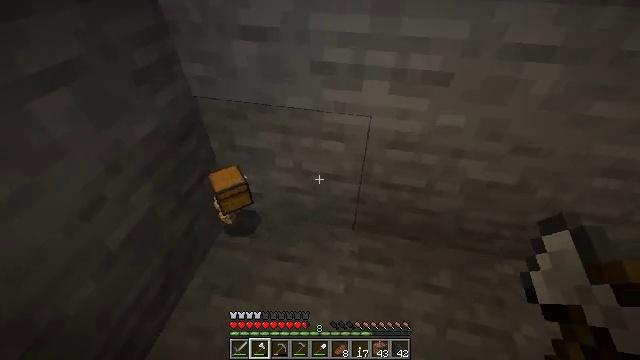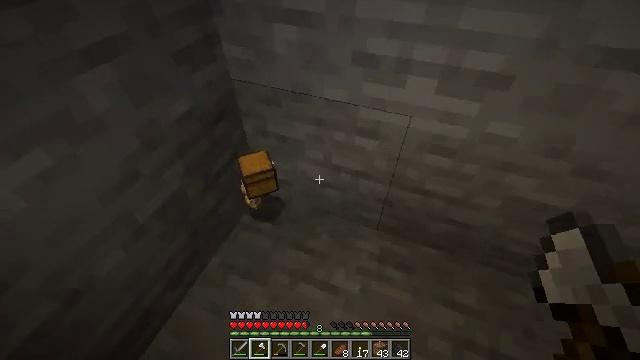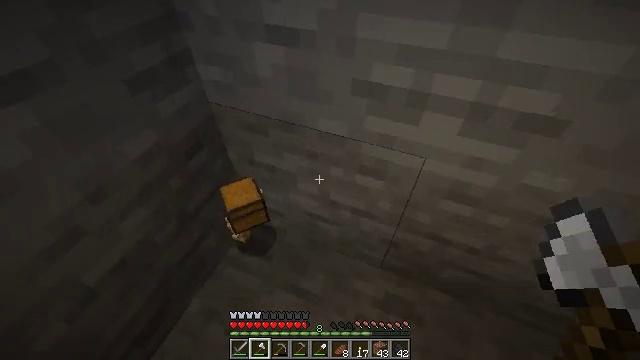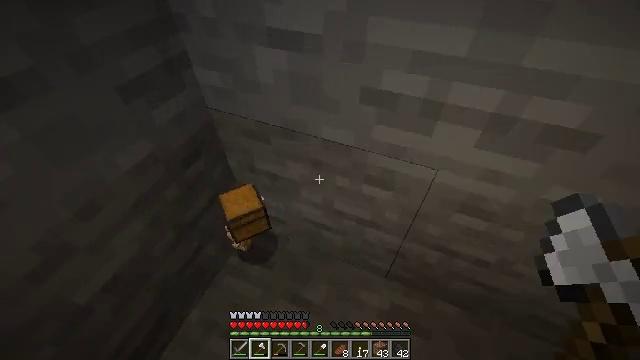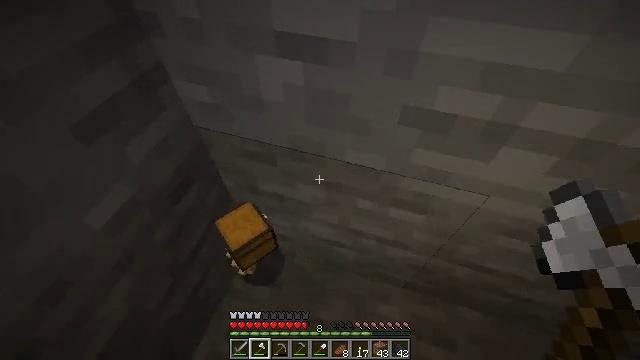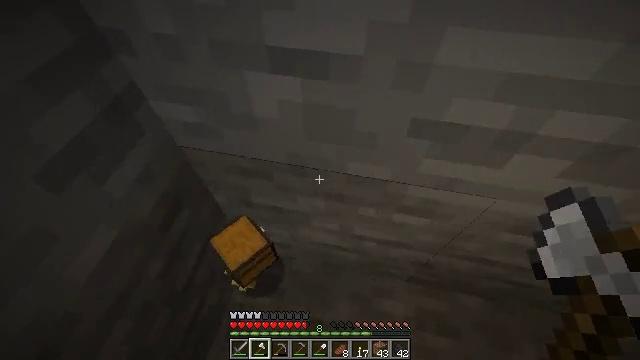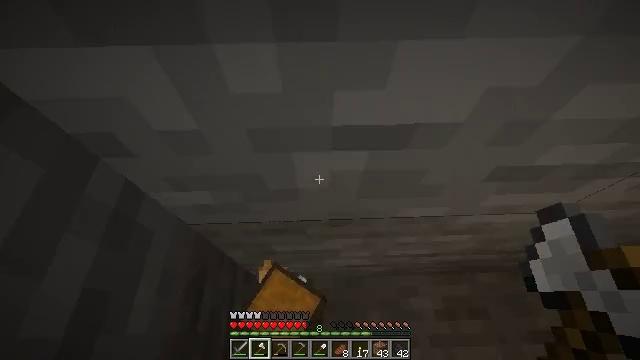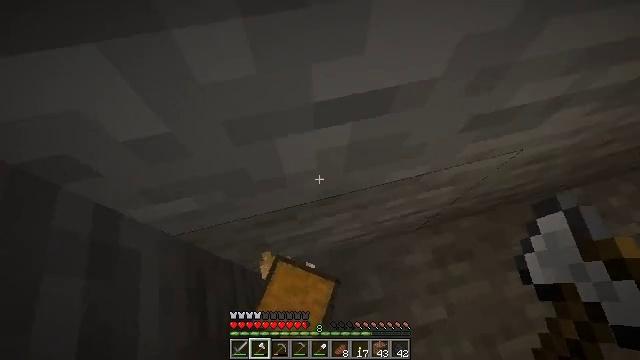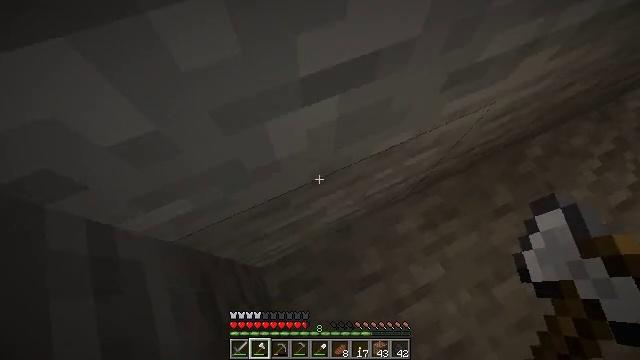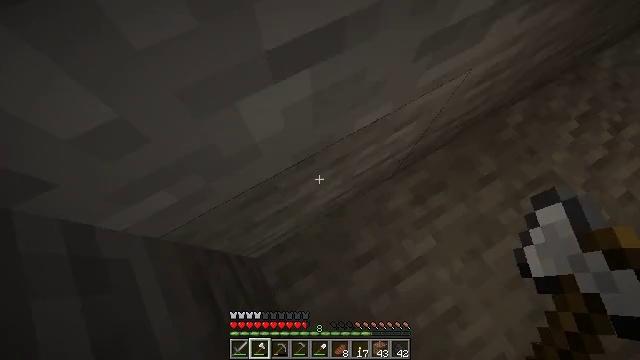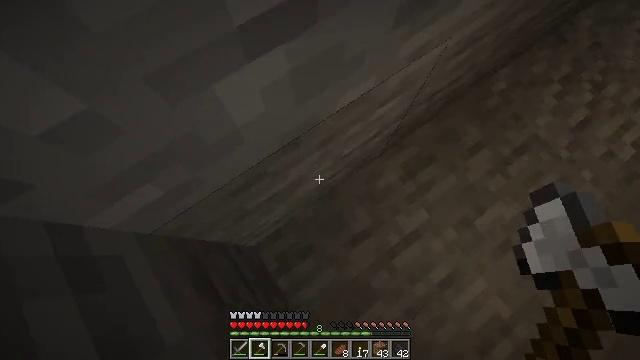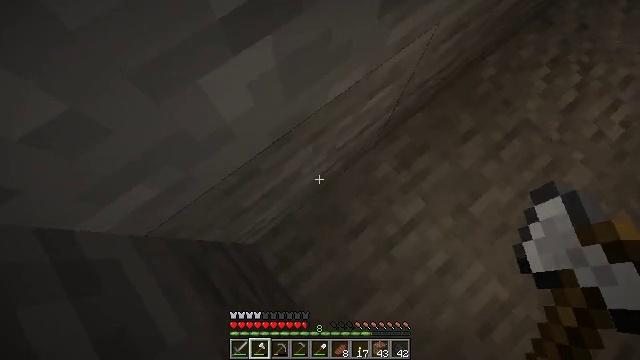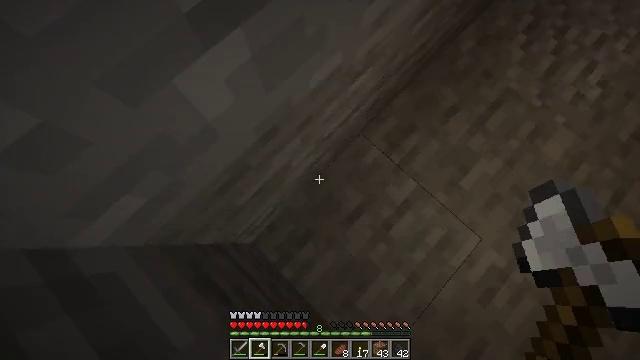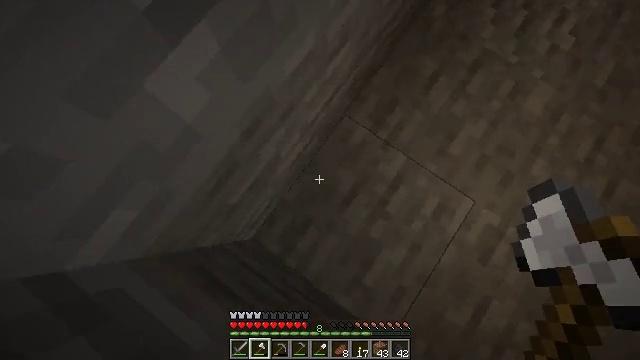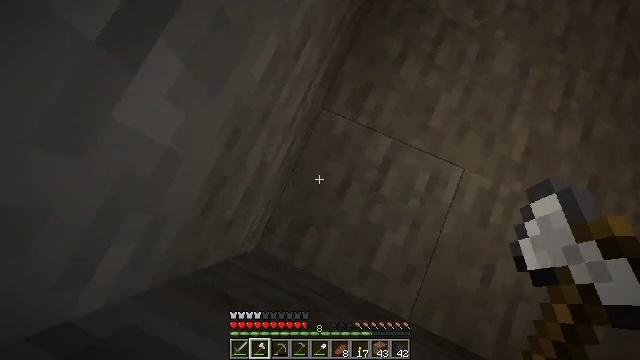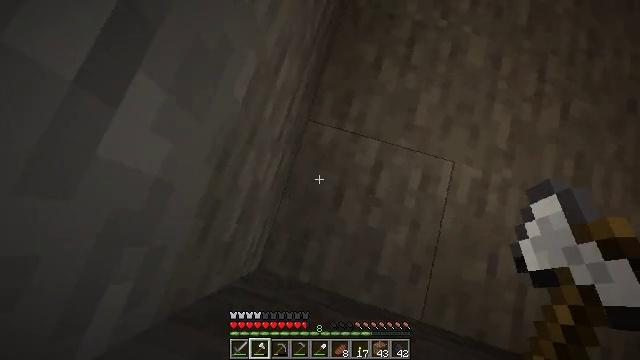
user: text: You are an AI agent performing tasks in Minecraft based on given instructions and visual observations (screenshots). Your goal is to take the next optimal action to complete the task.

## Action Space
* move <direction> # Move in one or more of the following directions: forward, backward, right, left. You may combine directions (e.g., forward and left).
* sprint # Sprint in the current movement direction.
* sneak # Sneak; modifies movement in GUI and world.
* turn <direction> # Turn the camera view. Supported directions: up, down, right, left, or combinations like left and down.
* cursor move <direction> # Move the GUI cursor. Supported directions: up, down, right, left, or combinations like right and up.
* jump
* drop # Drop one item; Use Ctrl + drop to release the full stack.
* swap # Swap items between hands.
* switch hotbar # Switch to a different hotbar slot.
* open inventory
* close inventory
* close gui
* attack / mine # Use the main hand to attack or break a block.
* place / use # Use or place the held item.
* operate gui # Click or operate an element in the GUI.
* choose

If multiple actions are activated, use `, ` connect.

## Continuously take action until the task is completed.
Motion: motion action
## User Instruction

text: Drop a cooked porkchop.
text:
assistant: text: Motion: move forward, turn left and down
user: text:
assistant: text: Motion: move forward, turn left
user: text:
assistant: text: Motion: move forward and move left
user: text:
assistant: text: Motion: move forward and move left, turn right and down
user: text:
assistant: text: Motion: move forward and move left, turn right and down
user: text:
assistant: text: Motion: move forward and move left, turn right and down
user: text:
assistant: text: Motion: move forward and move left, turn right and down
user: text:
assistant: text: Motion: move forward, turn right and down
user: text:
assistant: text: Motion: turn right and down
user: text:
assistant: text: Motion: turn right and down
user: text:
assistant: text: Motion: turn right and down
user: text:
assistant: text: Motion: turn right and down
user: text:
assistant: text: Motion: turn right and down
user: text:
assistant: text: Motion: turn right
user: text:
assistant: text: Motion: turn right and up
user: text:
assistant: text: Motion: turn right and up
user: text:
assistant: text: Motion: turn right and up
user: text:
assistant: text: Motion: turn right and up
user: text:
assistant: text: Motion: turn right and up
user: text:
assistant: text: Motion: turn right and up
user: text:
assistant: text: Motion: turn right and up
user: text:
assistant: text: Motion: move forward, turn up
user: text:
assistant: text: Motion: move forward, turn left and up
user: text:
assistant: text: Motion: move forward, turn left
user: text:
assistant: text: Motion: move forward
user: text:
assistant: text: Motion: move forward, turn left
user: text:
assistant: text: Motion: move forward, turn left
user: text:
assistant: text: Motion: move forward, turn left
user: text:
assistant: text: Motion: move forward, turn left and down
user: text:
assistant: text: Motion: move forward, turn left